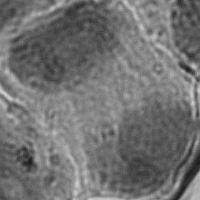
Label: telophase